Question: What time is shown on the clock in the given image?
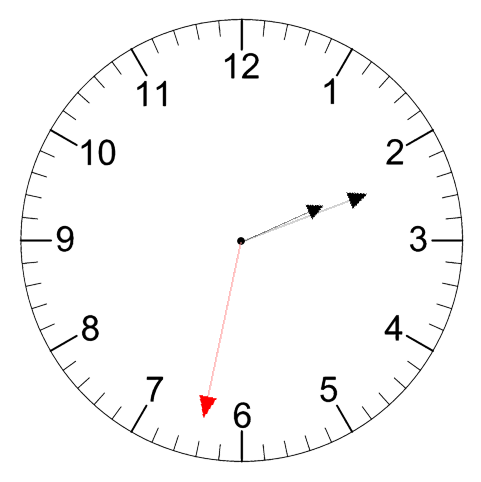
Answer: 02:11:32